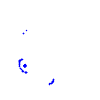
Particle: proton